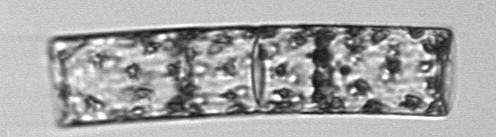
Label: Guinardia_flaccida